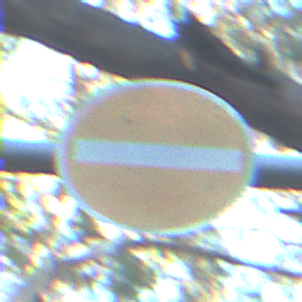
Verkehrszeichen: VerbotDerEinfahrt
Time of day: MorningAfternoon
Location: Outdoor (Nature)
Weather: Clear
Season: NotSpecified
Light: Natural